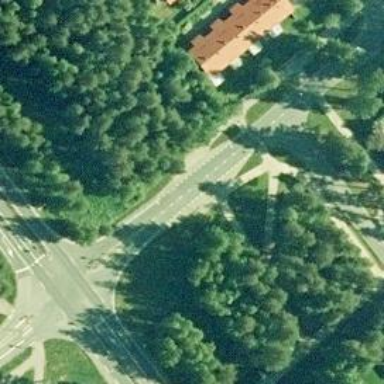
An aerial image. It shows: Cycleway.